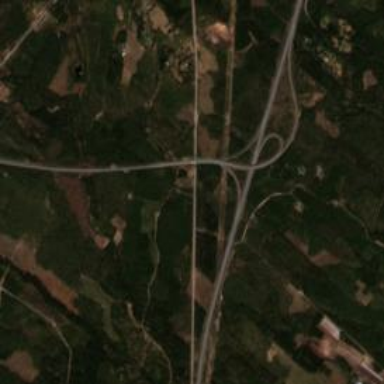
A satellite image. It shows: Motorway junction.